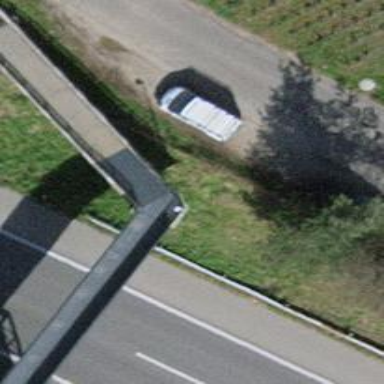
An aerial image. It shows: Bridge supported by pylons.